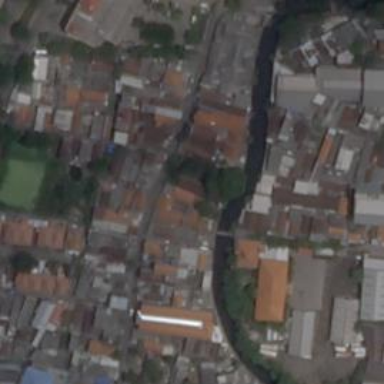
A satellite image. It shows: Residential road with bridge.